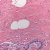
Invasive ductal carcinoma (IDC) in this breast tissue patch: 0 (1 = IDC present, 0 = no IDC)